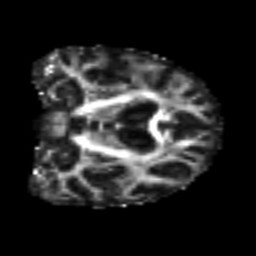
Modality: FA
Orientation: coronal
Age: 71
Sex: male
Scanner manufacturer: siemens
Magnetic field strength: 3 T
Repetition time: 4.999 s
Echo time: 0.07946 s